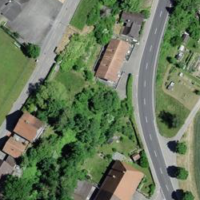
EUNIS habitat code: 55
Species observed at this site:
Salvia pratensis